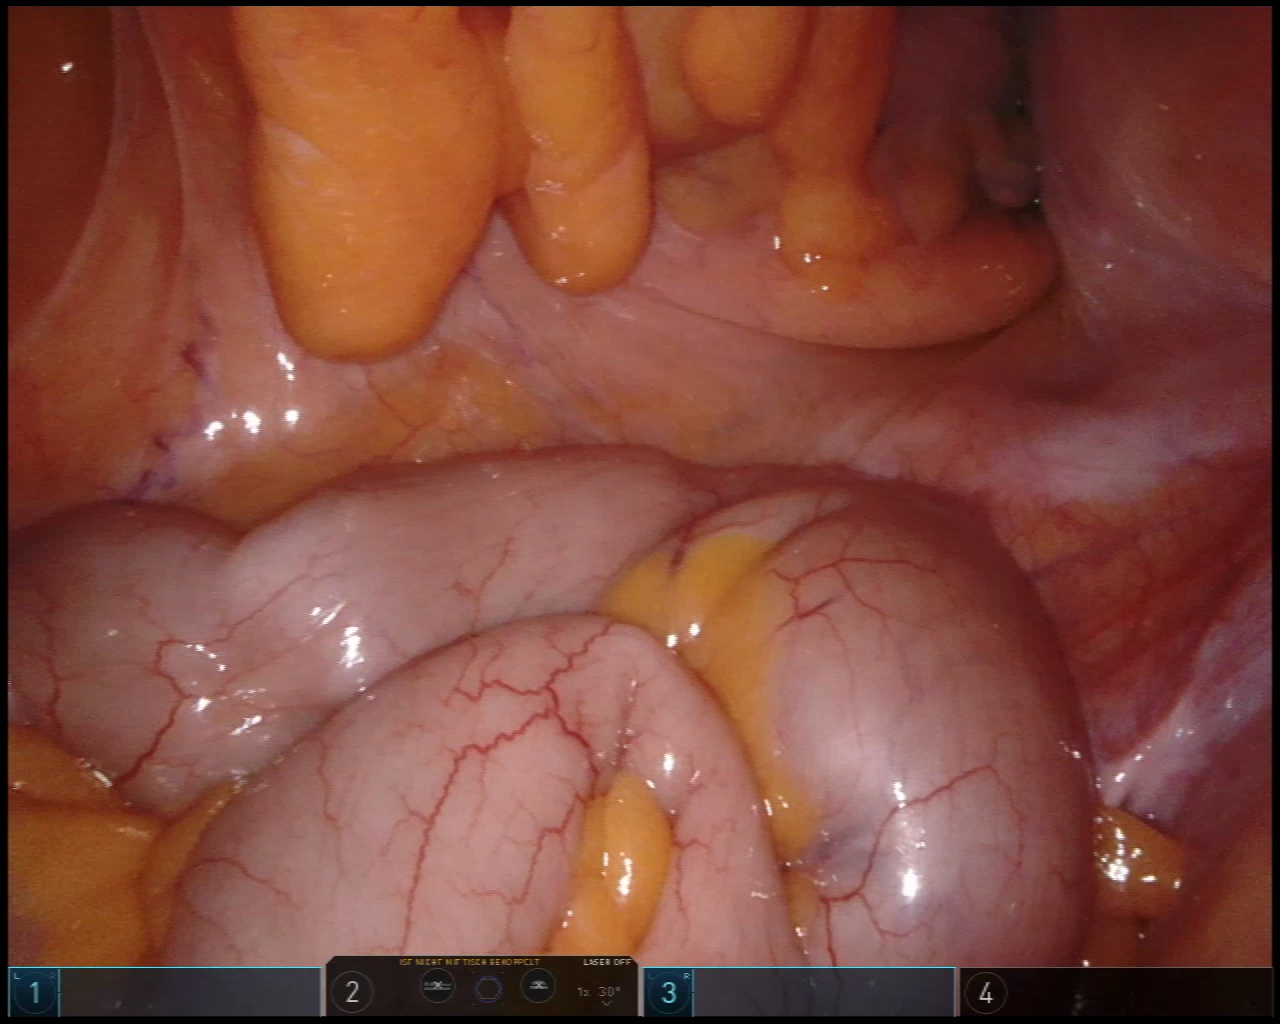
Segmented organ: small_intestine
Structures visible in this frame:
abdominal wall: yes
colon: no
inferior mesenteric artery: no
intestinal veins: no
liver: no
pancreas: no
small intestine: yes
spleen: no
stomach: no
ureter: no
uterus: no
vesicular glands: no